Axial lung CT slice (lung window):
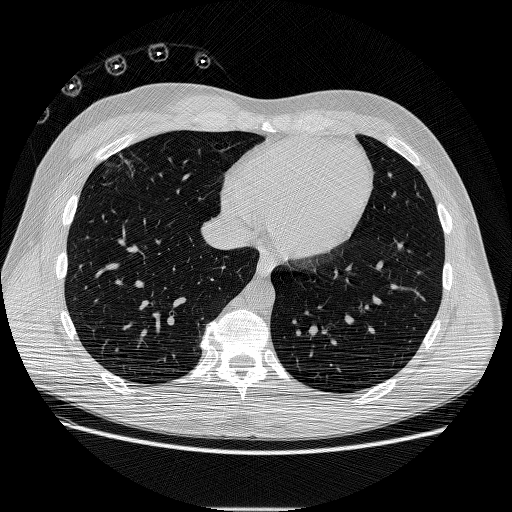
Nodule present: no